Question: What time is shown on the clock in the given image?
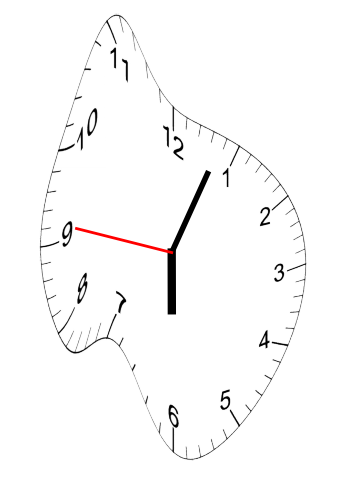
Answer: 06:03:46